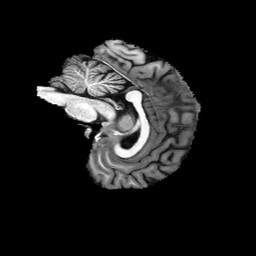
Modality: T1w
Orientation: sagittal
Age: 37
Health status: healthy
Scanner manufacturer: philips
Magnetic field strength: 3 T
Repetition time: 0.007866 s
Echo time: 0.003617 s